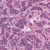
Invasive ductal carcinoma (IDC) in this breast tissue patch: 1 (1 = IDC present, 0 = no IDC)